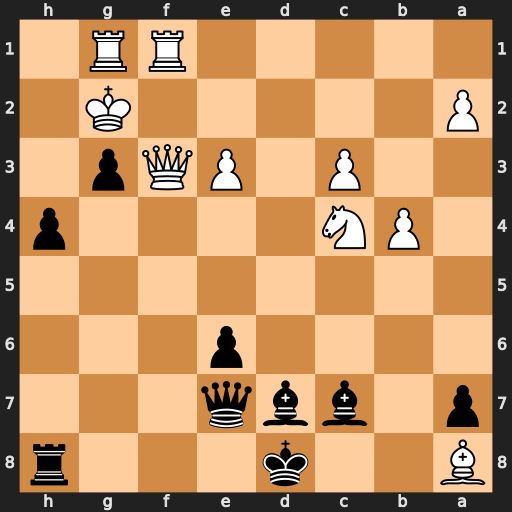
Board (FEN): B2k3r/p1bbq3/4p3/8/1PN4p/2P1PQp1/P5K1/5RR1
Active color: b
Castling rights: -
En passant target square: -
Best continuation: h3+ Kh1 g2+ Rxg2 hxg2+